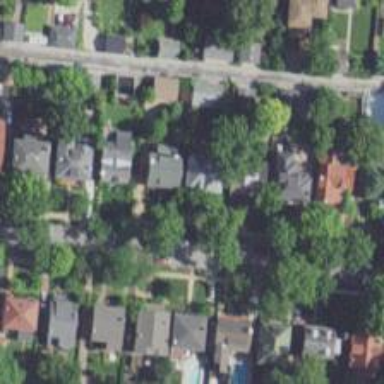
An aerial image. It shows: Neighborhood.